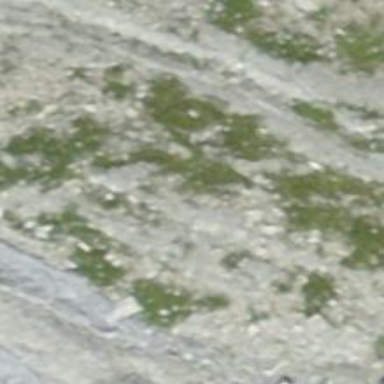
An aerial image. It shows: Path.